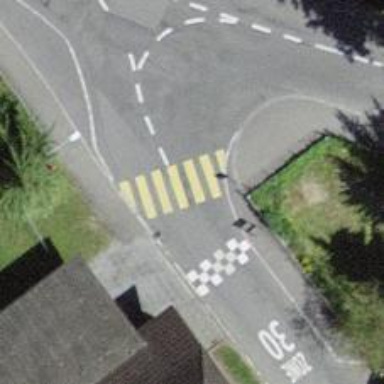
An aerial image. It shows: Zebra crossing on the road.